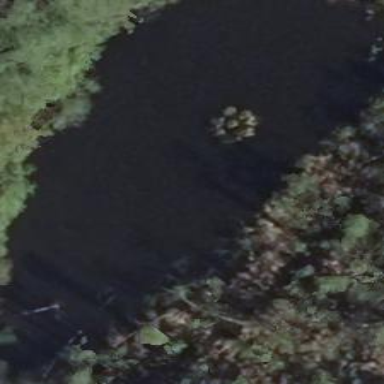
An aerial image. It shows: Serene pond surrounded by nature.